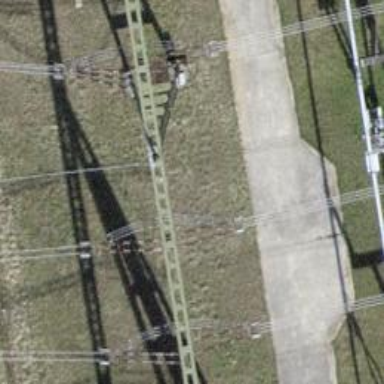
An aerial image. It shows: Three cables of power line.